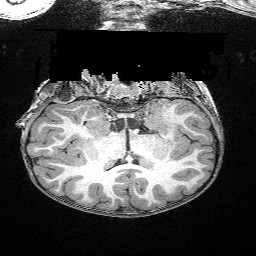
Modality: T1w
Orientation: sagittal